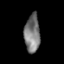
Tissue: lung
Cell type: Others
Senescence score: 0.1962
Nuclear area (px): 576
Mean DAPI intensity: 120.545